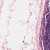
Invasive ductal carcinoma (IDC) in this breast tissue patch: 0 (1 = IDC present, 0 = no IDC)